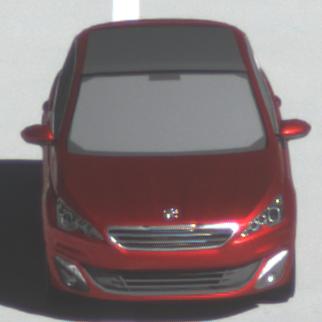
Make: Peugeot
Model: 308 VTi 82
Detailed model: 308 (II)
Model produced from: 2013/09
Model produced until: 2014/11
Doors: 5
Color: red
Road condition: dry road
Daytime: morning or afternoon
Contrast: high contrast